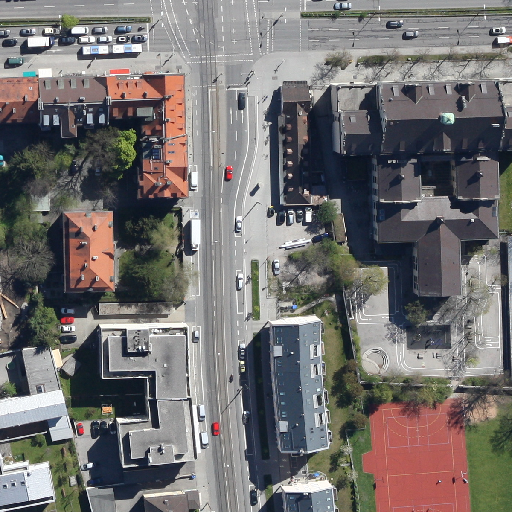
Referring expression: heavy-duty vehicle in the parking area